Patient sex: F
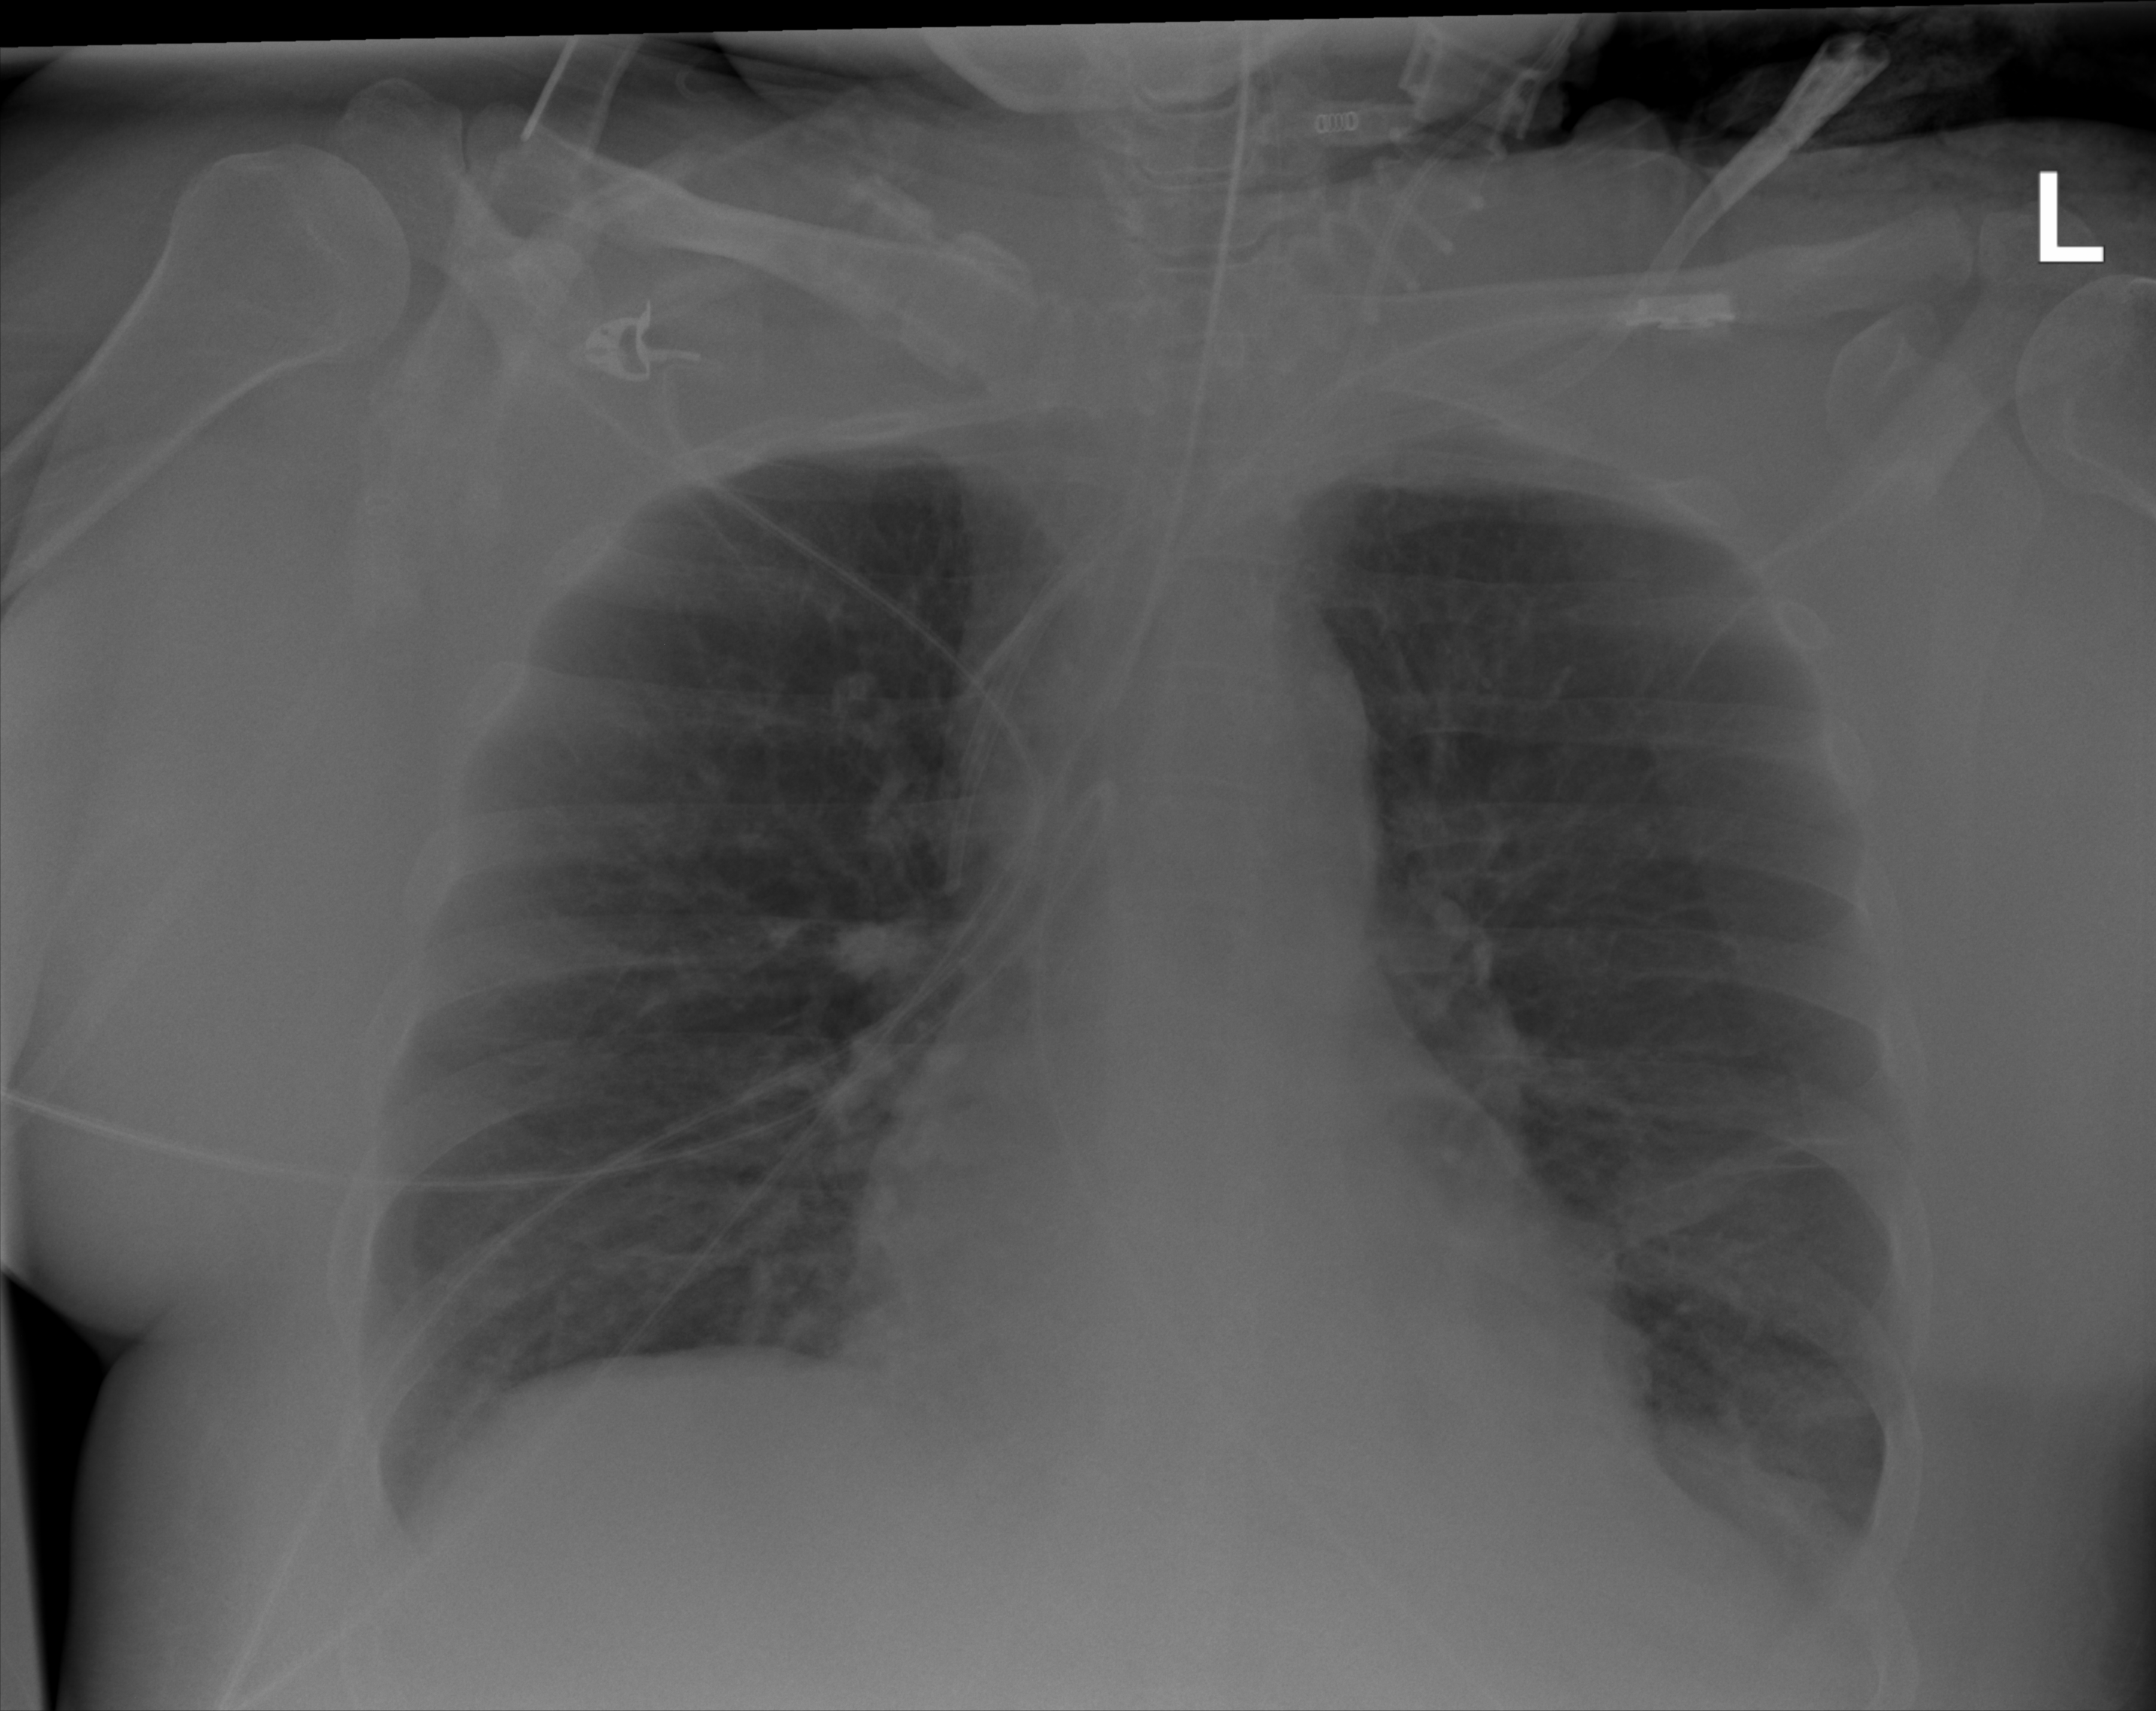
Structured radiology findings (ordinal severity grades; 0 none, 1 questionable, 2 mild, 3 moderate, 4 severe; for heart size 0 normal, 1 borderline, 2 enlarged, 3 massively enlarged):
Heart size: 0
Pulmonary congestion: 0
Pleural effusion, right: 0
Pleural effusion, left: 2
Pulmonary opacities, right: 1
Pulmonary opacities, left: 0
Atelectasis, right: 2
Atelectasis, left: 2